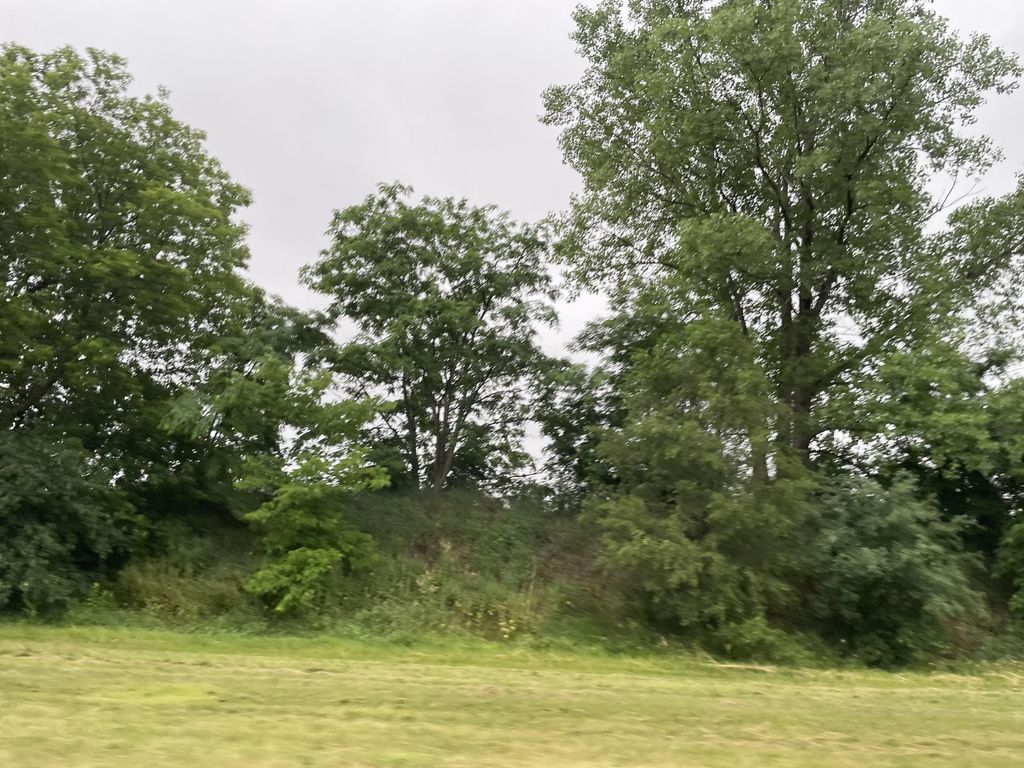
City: kitchener-waterloo